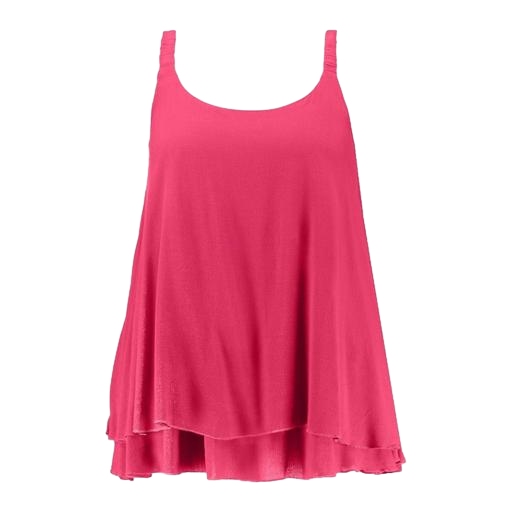
pink flowy strap top, pink plus size layered top only macy, pink layered top, white background